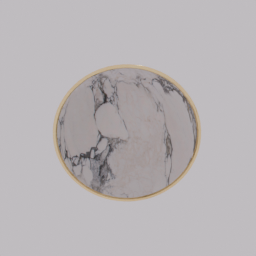
Label: decoration